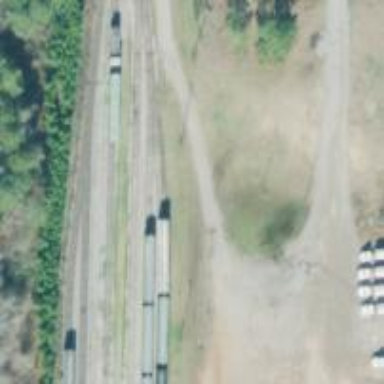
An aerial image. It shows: Railway spur for agricultural freight transportation.